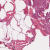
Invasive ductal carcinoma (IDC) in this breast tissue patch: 0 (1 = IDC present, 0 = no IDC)